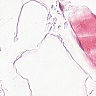
Metastatic tissue present: no